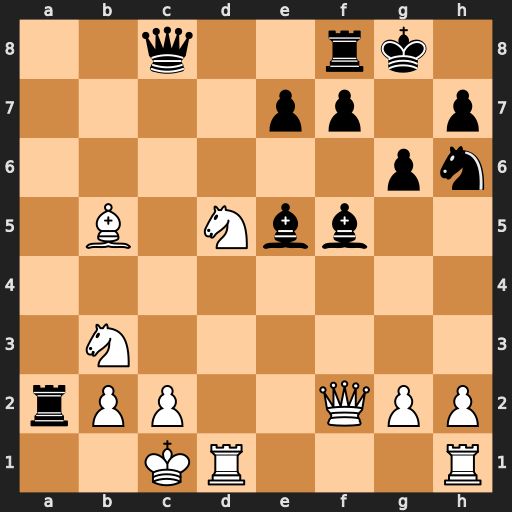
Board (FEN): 2q2rk1/4pp1p/6pn/1B1Nbb2/8/1N6/rPP2QPP/2KR3R
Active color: w
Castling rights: -
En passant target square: -
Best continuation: Nxe7+ Kg7 Nxc8